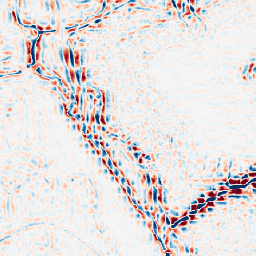
Category: wavelet
Decomposition family: wavelet_reverse_biorthogonal
Decomposition parameters: wavelet: rbio5.5
level: 3
Upsampling method: area
Upsampling parameters: scale: 2
Upsampling scale: 2